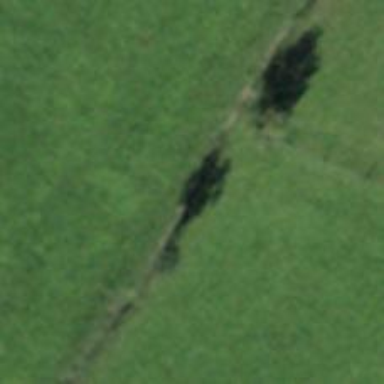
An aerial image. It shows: Ditch in the surroundings.